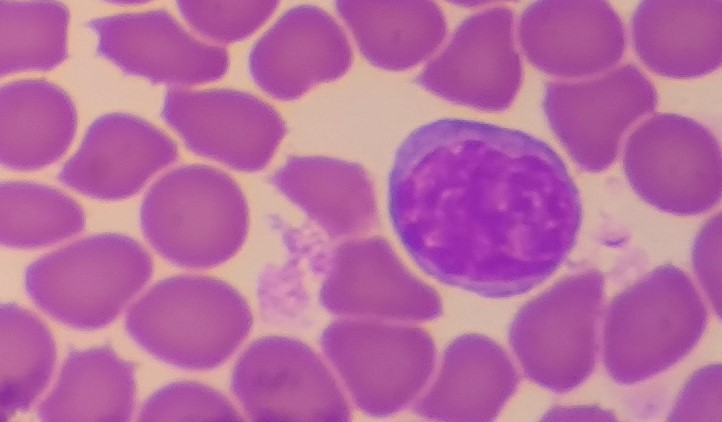
White blood cell type: Lymphocyte